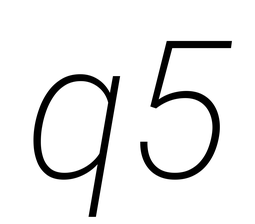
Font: Roboto-Italic_ExtraLight_Italic